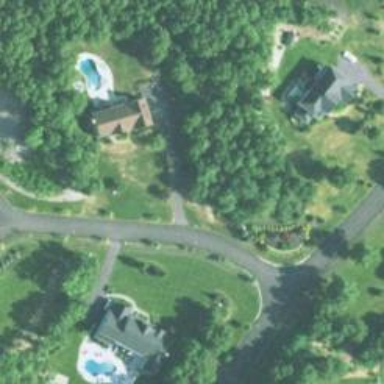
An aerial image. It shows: Driveway.